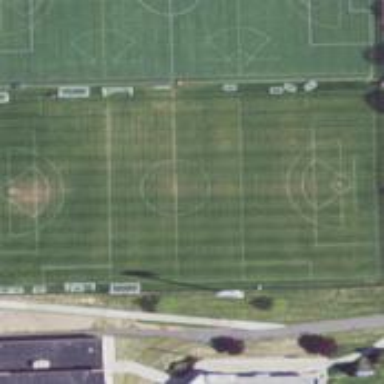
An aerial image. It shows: Soccer pitch used as practice field for leisure sports.